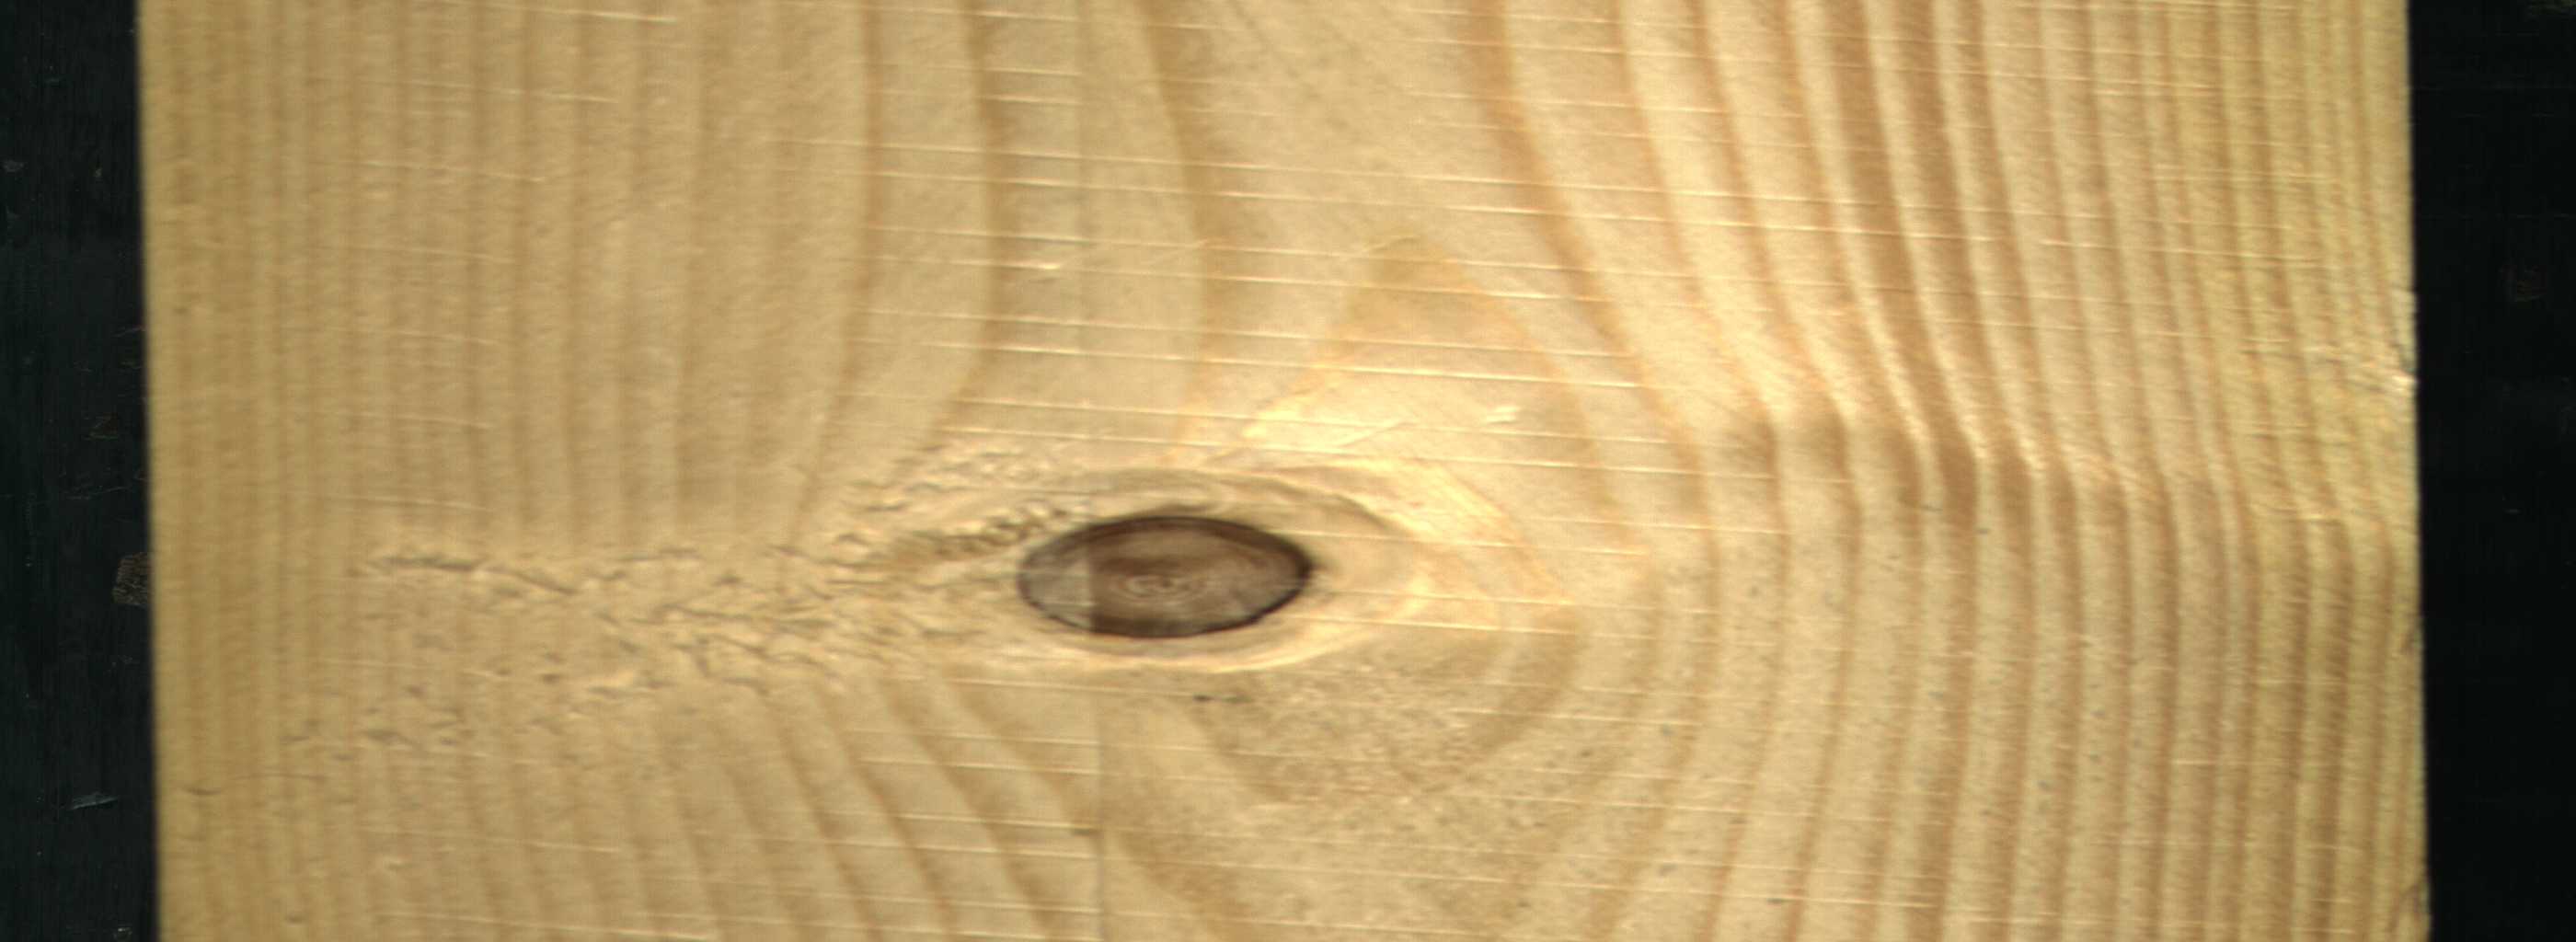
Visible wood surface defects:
Dead_Knot